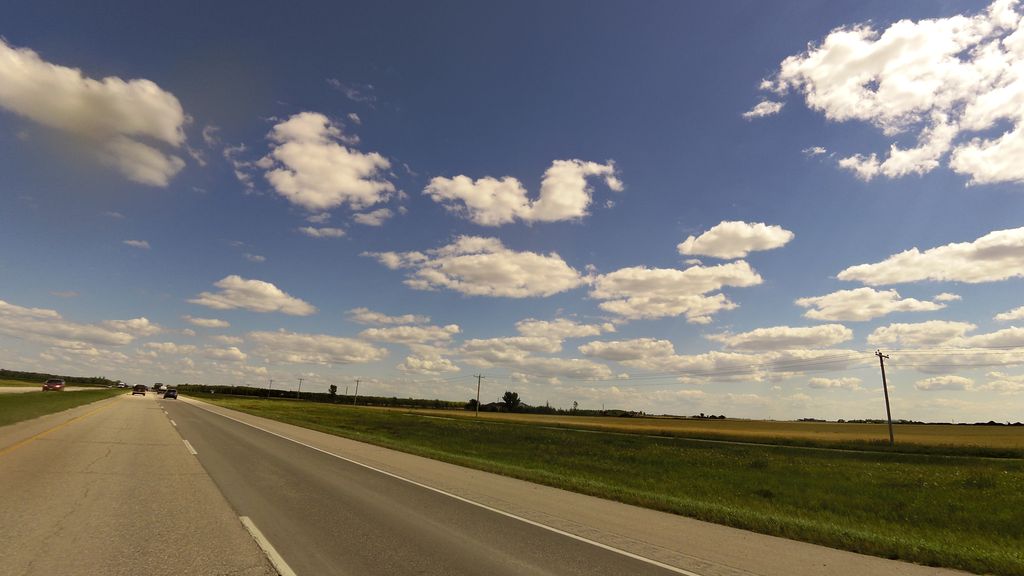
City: winnipeg